Aerial crown-view tile of a tropical tree (Barro Colorado Island, Panama), acquired 20240918:
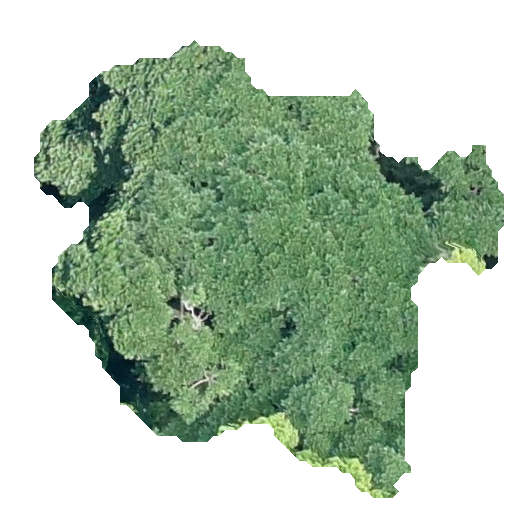
Species: Ficus insipida
GBIF accepted scientific name: Ficus insipida
Crown area: 203.132 m²